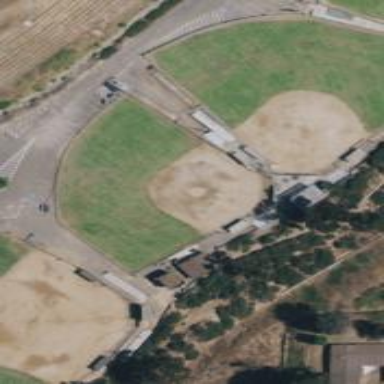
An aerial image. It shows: Baseball pitch for leisure land.